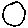
Label: moon